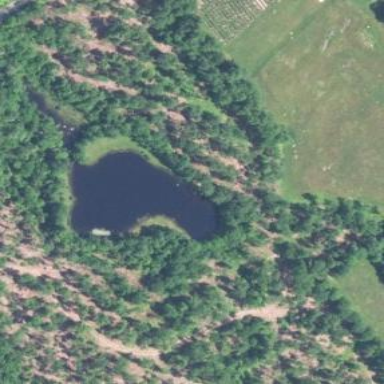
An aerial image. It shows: Peaceful pond surrounded by nature.